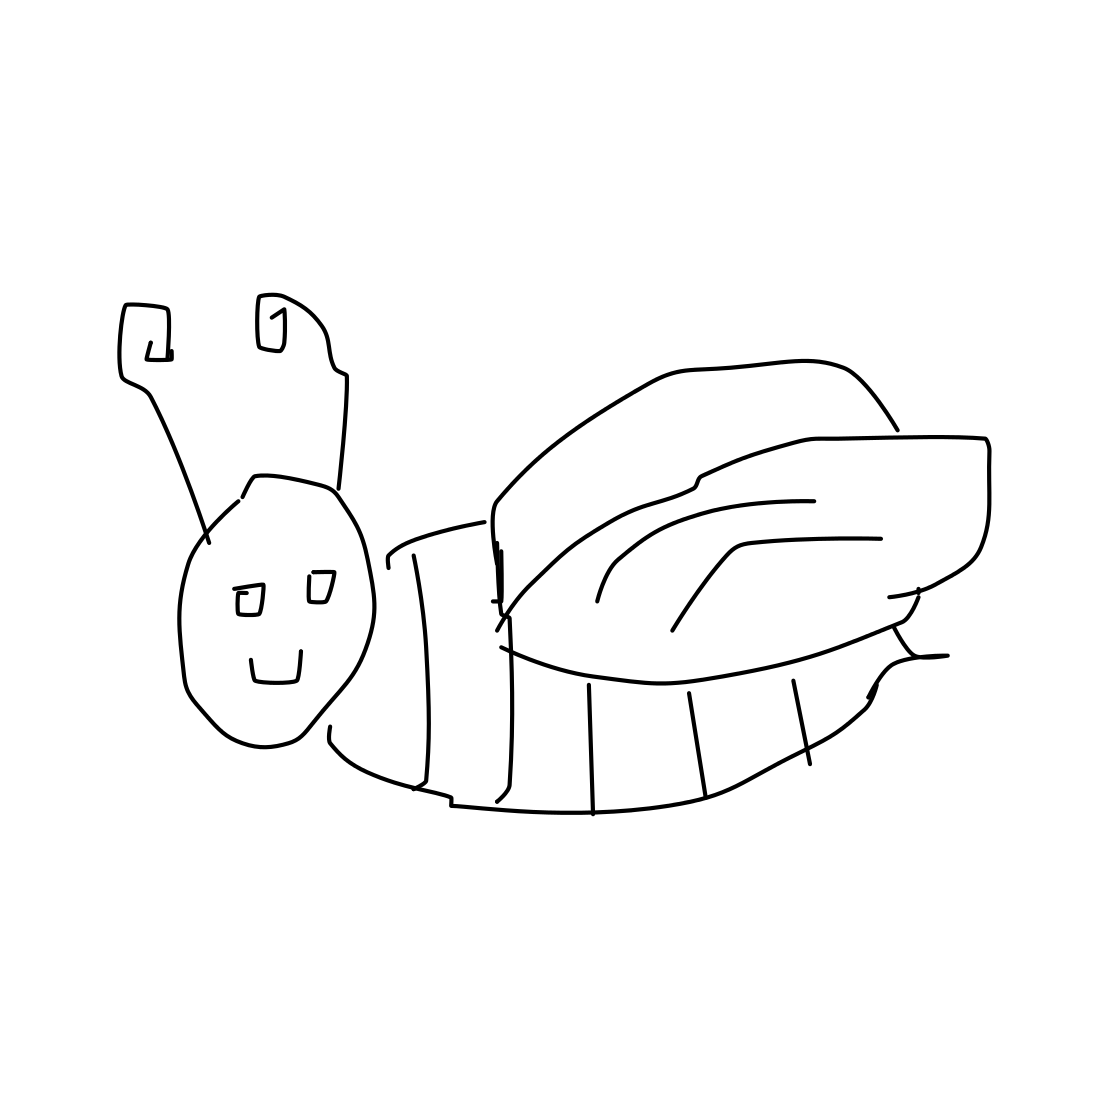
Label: bee